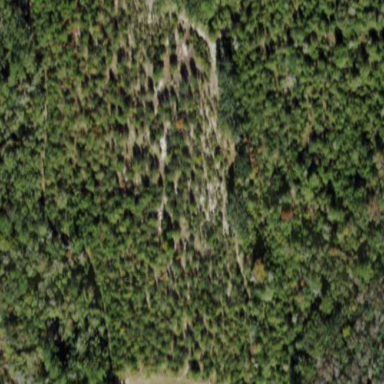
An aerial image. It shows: Patch of scrub vegetation.